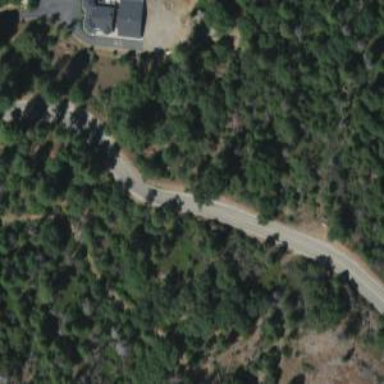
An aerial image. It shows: Secondary road.